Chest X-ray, AP view. Patient: 22 years old, sex M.
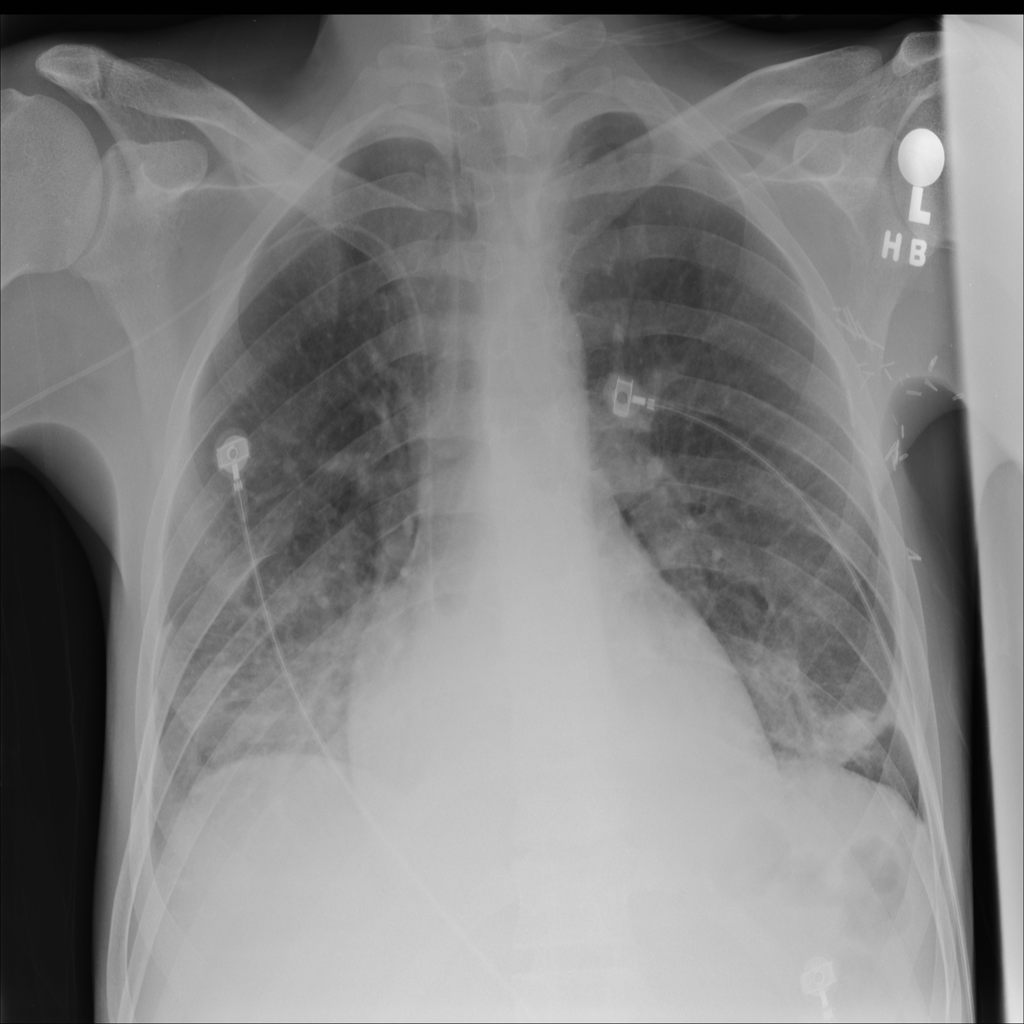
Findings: Atelectasis, Effusion